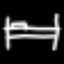
Label: bed